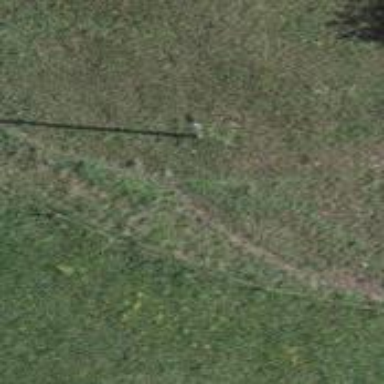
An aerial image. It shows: Power pole.